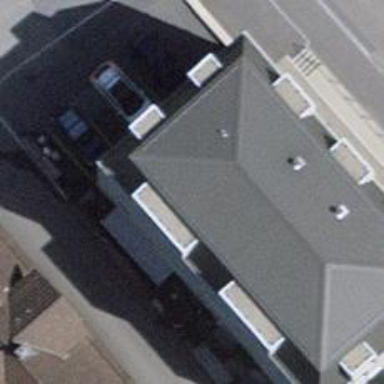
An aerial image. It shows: Bank.